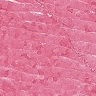
Metastatic tissue present: no